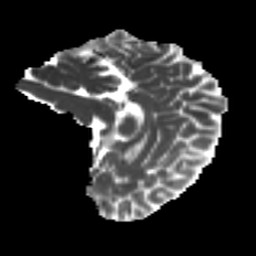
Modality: MD
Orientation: sagittal
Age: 30
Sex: female
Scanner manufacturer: ge
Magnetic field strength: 3 T
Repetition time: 7.8 s
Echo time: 0.0606 s